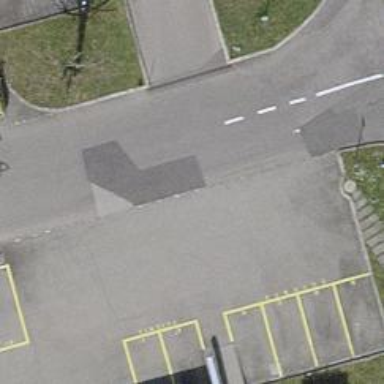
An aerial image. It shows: Asphalt alley road designated as service road.